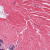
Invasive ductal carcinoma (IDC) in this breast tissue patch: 0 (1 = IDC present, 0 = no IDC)